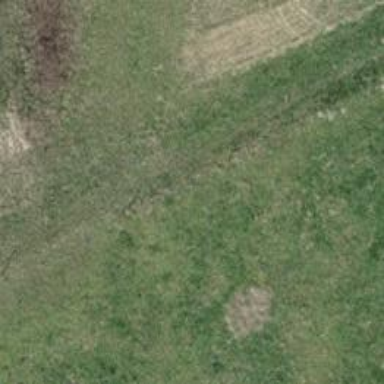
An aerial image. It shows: Grass track with grade5 tracktype.